Question: I'm having a problem when I try to list the record from DB since I get the value stored in row which is a integer but I want the string instead. How I'm handling the form? In this way:
'''
protected function configureFormFields(FormMapper $form) {
$form
->add('no_order', null, array('label' => 'No. Order'))
->add('company', 'entity', array('class' => 'PL\CompanyBundle\Entity\Company', 'label' => 'Cliente'))
->add('business_case', null, array('label' => 'BC'))
->add('charge_status', 'choice', array('choices' => array(
"empty_value" => "Seleccione una opcion",
"0" => "Ninguno",
"1" => "Proceso de Fabricacion",
"2" => "Pickup en destino",
"3" => "A la espera de recojo por cliente",
"4" => "Carga en transito",
"5" => "Carga arribada",
"6" => "En proceso de aduana",
"7" => "Entregado a cliente",
"8" => "En bodega"
), "required" => true, 'label' => 'Estado de la carga'))
->add('eta', null, array('label' => 'ETA', 'widget' => 'single_text', 'required' => false, 'attr' => array('class' => 'datepicker')))
->add('etd', null, array('label' => 'ETD', 'widget' => 'single_text', 'required' => false, 'attr' => array('class' => 'datepicker')))
->add('transport_media', 'choice', array('choices' => array("empty_value" => "Seleccione una opcion", "0" => "EXW", "1" => "Maritimo", "2" => "Aereo"), "required" => true, 'label' => 'Via de Transporte'))
->add('incoterm', 'choice', array('choices' => array(
"empty_value" => "Seleccione una opcion",
"0" => "Ninguno",
"1" => "EWX",
"2" => "FOB",
"3" => "CIF",
"4" => "DDP"
), "required" => true, 'label' => 'Incoterm'))
->add('comments', null, array('label' => 'Comentarios'))
->with('Documentos')
->add('medias', 'sonata_type_collection', array(
'required' => false), array(
'edit' => 'inline',
'inline' => 'table',
'sortable' => 'position'))
->end();
}
'''
I define 'charge_status' (is the equivalent to BC in view) as choice, how I can show the string and not the value in the list view? See the attached image for visual of the problem

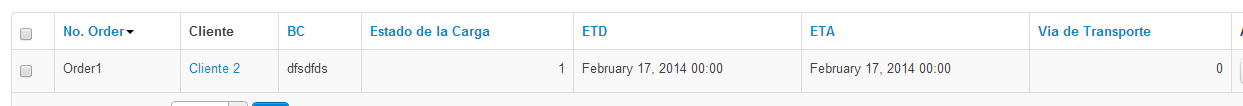
Answer: One approach:
define a static array in your entity for example:
'''
<?php
class Entity
{
public static $chargeStatusList = array(
"0" => "Ninguno",
"1" => "Proceso de Fabricacion",
"2" => "Pickup en destino",
"3" => "A la espera de recojo por cliente",
"4" => "Carga en transito",
"5" => "Carga arribada",
"6" => "En proceso de aduana",
"7" => "Entregado a cliente",
"8" => "En bodega"
);
public function getChargeStatusValue()
{
return self::$chargeStatus[$this->charge_status];
}
}
'''
In your Admin class
'''
class YourAdmin extends Admin
{
....
use Path/To/Your/Entity;
protected function configureListFields(ListMapper $listMapper)
{
$listMapper
->add('chargeStatusValue', 'string', array('label' => 'Charge status'))
;
}
protected function configureFormFields(FormMapper $form)
{
....
->add('charge_status', 'choice', array('choices' => Entity::$chargeStatusList));
....
}
}
'''